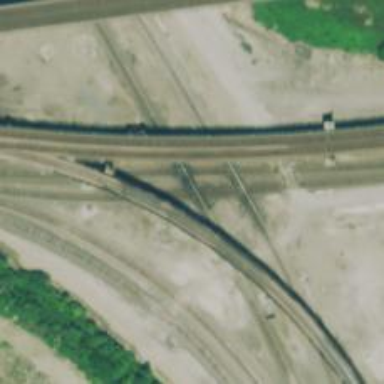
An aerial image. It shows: Railway crossing.